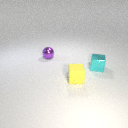
small purple metal sphere behind small yellow rubber cube